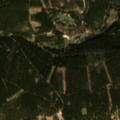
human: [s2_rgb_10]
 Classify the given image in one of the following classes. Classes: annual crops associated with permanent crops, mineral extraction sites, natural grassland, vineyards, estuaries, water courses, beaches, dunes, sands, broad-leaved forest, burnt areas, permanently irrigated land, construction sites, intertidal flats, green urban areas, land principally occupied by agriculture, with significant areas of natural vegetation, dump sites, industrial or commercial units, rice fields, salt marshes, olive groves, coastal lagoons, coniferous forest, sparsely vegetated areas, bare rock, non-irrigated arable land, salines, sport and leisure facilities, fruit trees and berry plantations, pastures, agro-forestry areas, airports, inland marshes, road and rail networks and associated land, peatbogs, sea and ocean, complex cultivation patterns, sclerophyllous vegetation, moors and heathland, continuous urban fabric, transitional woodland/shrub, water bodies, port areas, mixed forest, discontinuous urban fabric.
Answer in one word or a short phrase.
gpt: coniferous forest